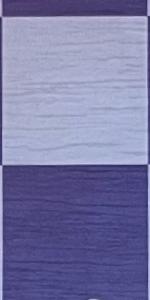
Label: Empty